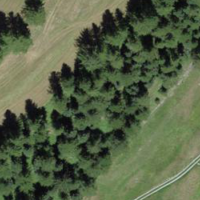
EUNIS habitat code: 26
Species observed at this site:
Chorthippus brunneus
Stauroderus scalaris
Chorthippus biguttulus